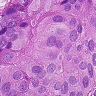
Metastatic tissue present: yes